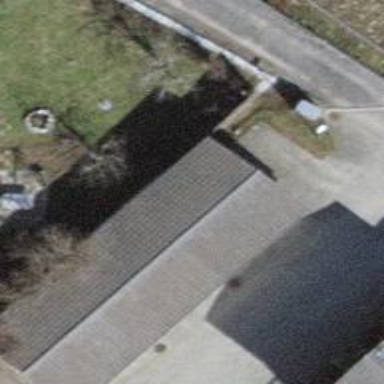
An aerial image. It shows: Group of garages.